Interaction volume radius: 5 \u00c5
Interaction volume height: 15 \u00c5
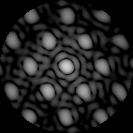
Disorder parameter: 0.2621